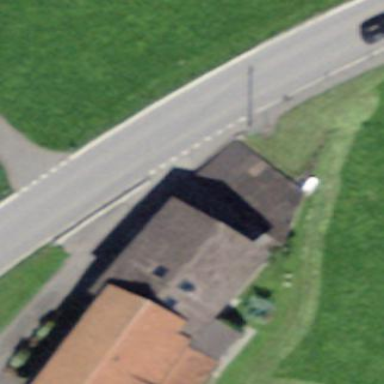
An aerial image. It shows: Shed.